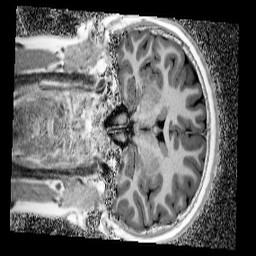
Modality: UNIT1_denoised
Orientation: coronal
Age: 10
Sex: female
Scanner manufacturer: siemens
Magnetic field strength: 3 T
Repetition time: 4 s
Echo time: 0.00299 s